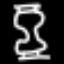
Label: hourglass